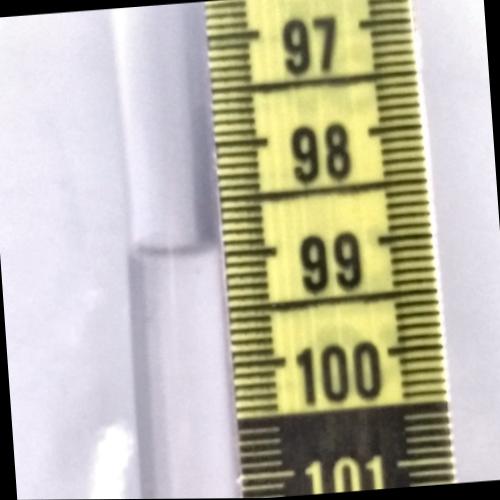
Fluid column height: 98.9 cm